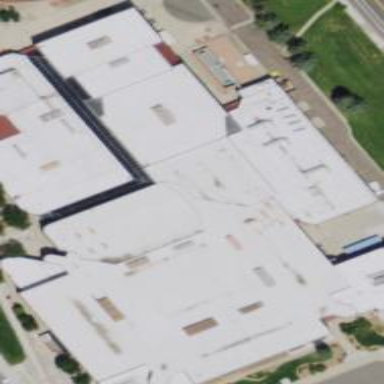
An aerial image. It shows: School building.